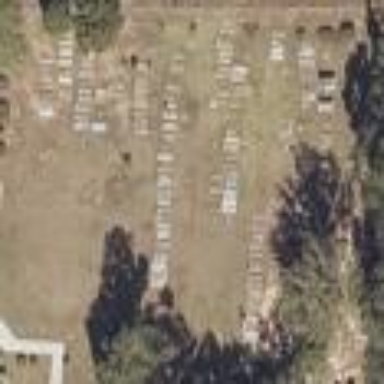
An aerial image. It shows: Cemetery or graveyard.